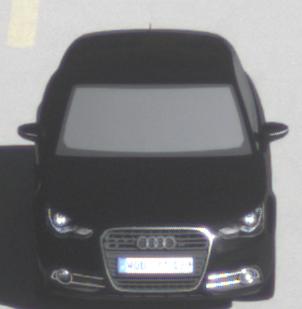
Make: Audi
Model: A1 Sportback 1.2 TFSI
Detailed model: A1 (8X) Sportback
Model produced from: 2012/03
Model produced until: 2014/11
Doors: 5
Color: black
Road condition: dry road
Daytime: morning or afternoon
Contrast: high contrast